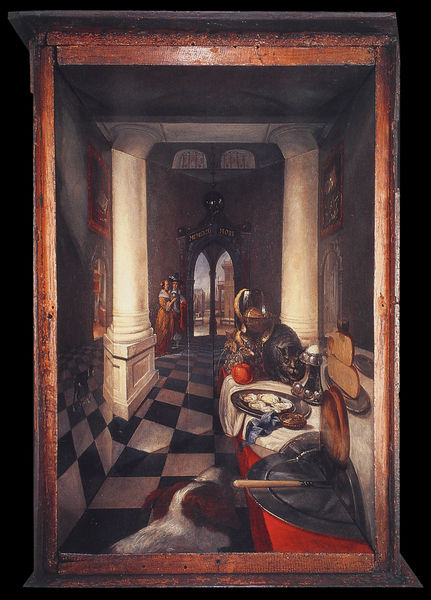
Titel: Perspektiven-Box mit Ausblick auf ein gewölbtes Vestibül
Künstler: Samuel van Hoogstraten
Institution: Detroit, The detroit Institute of Arts
Schlagwörter: gemälde, mann, frau, raum, schwarz, säulen, tisch, tür, weiss, hund, schachbrett, schachbrettmuster, messer, teller, innenraum, boden, interieur, paar, ofen, apfel, perspektive, brot, surrealismus, katze, dali, fliesen, schach, flur, ritter, muscheln